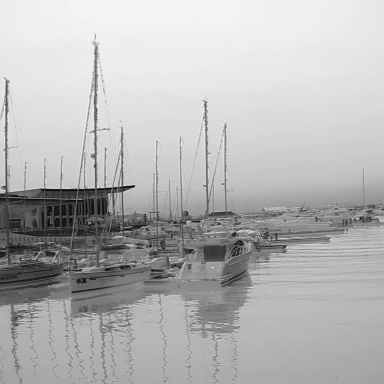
There are four objects shown in the infrared image, including three sailboats, and a canoe.